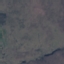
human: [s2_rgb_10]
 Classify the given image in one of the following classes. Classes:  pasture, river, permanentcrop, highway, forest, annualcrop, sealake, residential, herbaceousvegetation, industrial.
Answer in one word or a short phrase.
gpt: HerbaceousVegetation